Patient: sex M, age 65
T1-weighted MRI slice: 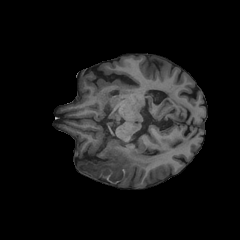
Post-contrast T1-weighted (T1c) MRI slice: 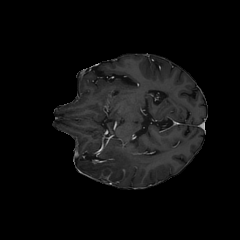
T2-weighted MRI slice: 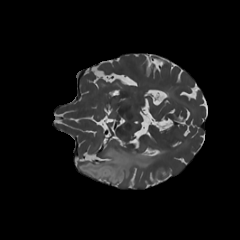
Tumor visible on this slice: yes
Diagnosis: Astrocytoma, IDH-mutant
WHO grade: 2